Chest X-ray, AP view. Patient: 48 years old, sex M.
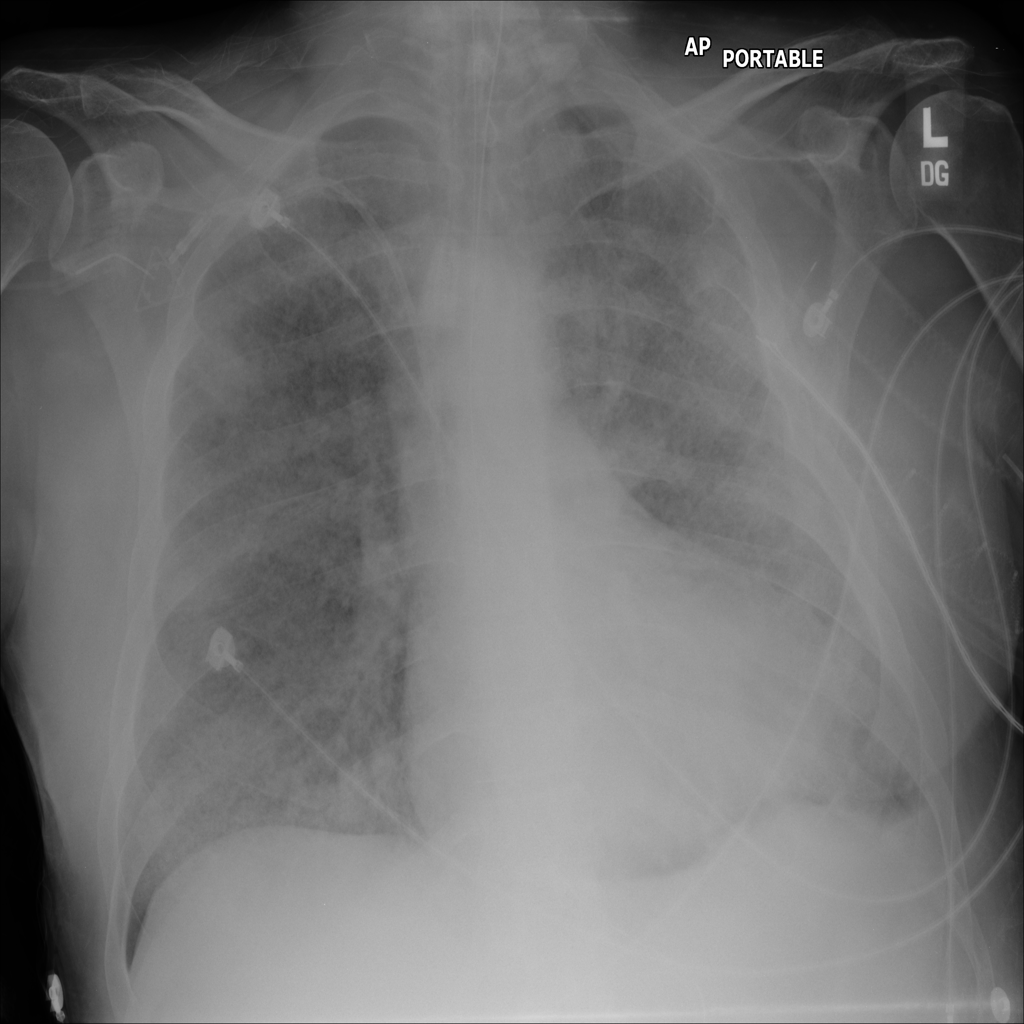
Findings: Infiltration